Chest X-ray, AP view. Patient: 49 years old, sex M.
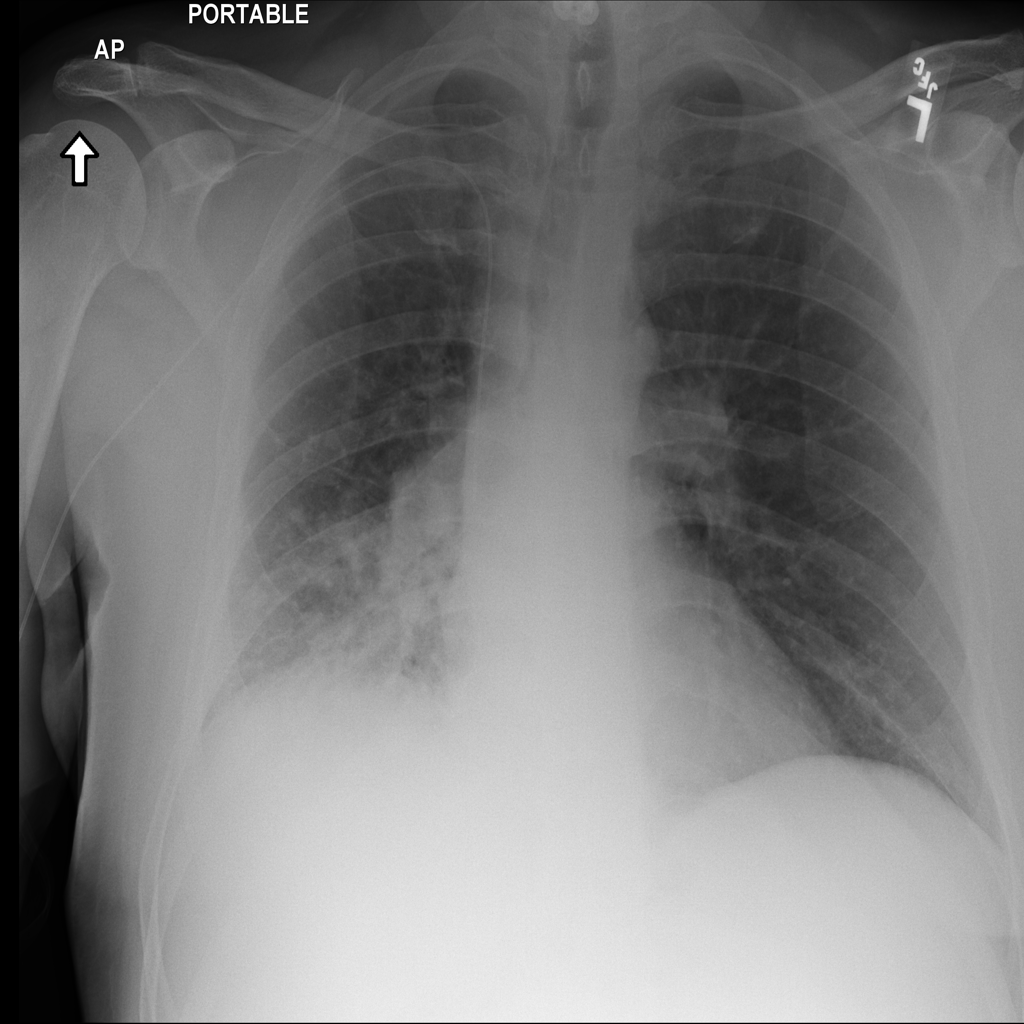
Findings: Nodule